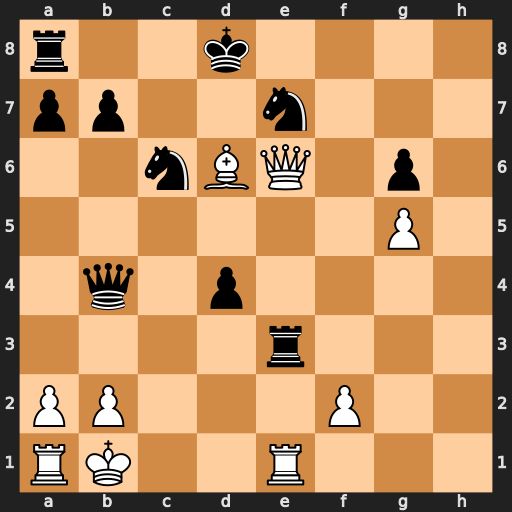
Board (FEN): r2k4/pp2n3/2nBQ1p1/6P1/1q1p4/4r3/PP3P2/RK2R3
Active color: w
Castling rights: -
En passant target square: -
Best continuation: Rxe3 dxe3 Bxb4